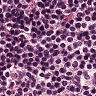
Metastatic tissue present: no